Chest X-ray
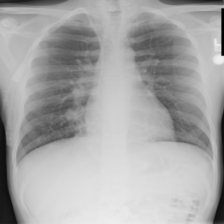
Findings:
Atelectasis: negative
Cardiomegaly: negative
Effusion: negative
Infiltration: negative
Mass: negative
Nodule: negative
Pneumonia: negative
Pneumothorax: negative
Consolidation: negative
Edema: negative
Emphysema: negative
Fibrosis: negative
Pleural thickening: negative
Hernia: negative